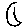
Label: moon